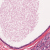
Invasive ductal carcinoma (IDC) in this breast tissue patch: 0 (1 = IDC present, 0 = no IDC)